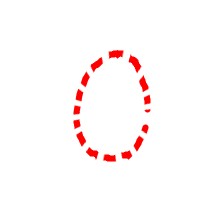
Shape: circle